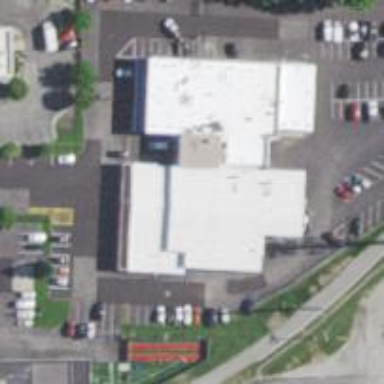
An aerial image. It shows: Car rental service.